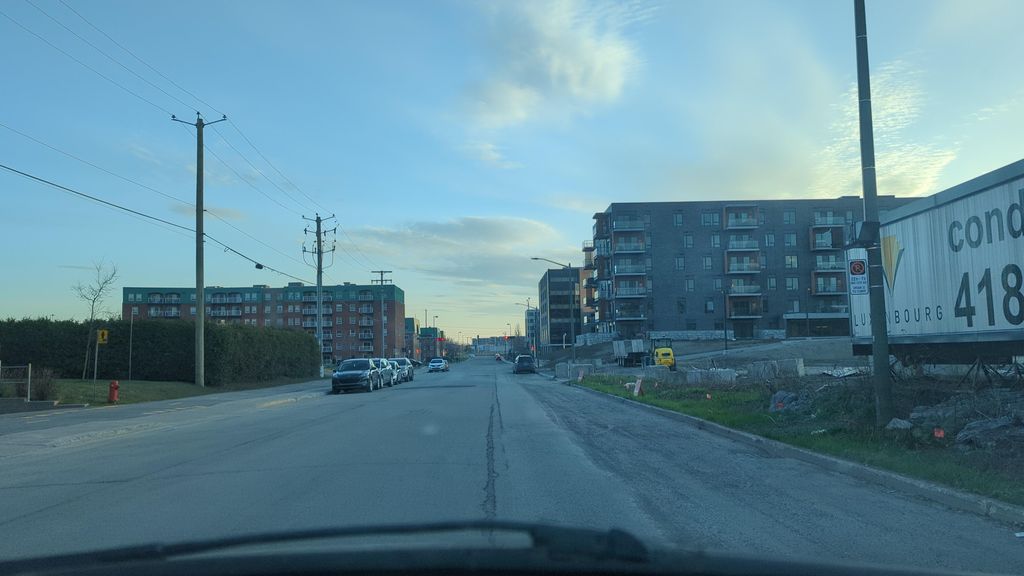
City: quebec_city